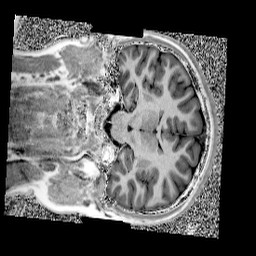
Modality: UNIT1
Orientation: coronal
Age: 12
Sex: female
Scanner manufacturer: siemens
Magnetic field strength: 3 T
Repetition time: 4 s
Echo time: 0.00303 s